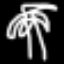
Label: palm tree